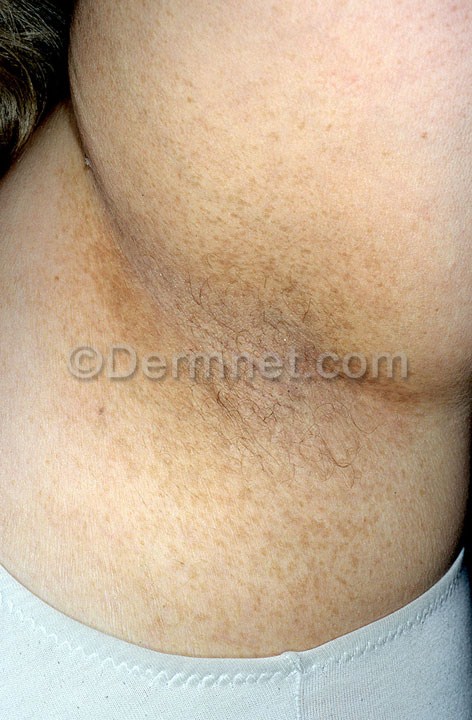
Disease: Systemic Disease